Question: In my project I am using Jmeter for load testing.
I have created a test plan as follows:
1. Login to the application using a csv file which has 10 unique username and password (successfully done)
2. A regular expression extractor will get the session id from the response which will be used in the next sampler for submitting a request. (sessionId extracted successfully)
3. The next sampler will submit a request. This sampler accepts two parameters: sessionId & licenseRequest. A little details for the java-script is as follows: url: "groovy/enqueue",
type: "POST",
global: false,
data: {sessionId: uSessionId, licenseRequest: JSON.stringify(requestJSON) },
dataType: "text",
For submitting the request I have created a csv file.
The csv is similar like this:
'{"activations":["<activation-code>","<activation-code>"],"email":"<emailIdofUser>","csvEntries":[{"model":"<modelname>","serial":"<serialNo>"}],"comment":"testing jmeter"}'
What I have found out that while submitting the request in th second sampler the post request is malformed:
'''
POST data:
sessionId=vZNjFjW38cid&licenseRequest=%3CEOF%3E
'''
As you can see the licenseRequest's value is not correct. It is sending the EOF, which is not desired.

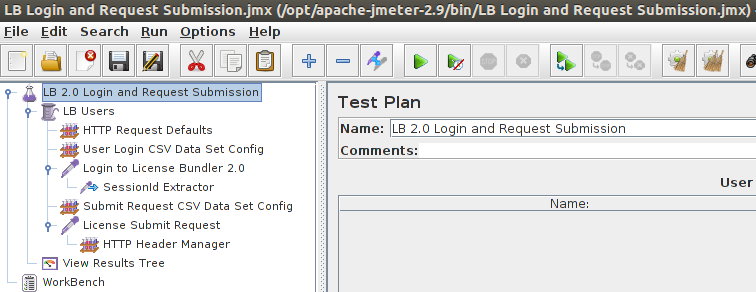
Answer: Ensure that you have the <URL> 'Recycle on EOF' and 'Stop Thread on EOF' values correctly:
- 'Recycle on EOF = True'- 'Stop Thread on EOF = False''Stop Thread on EOF = True'- 'Sharing mode: Current thread group''Recycle on EOF? False'- 'Sharing mode: Current thread'
Don't forget to look into jmeter.log or use <URL> to detect any issues with csv usage.
---
The simplest case is like the following:
'''
Test Group
Number of Threads = 10
CSV Data Set Config (User Logins)
Filename: ... (your csv-file should have 10 entries)
Recycle on EOF = False
Stop Thread on EOF = True
Sharing Mode = All threads
CSV Data Set Config (License Request)
Filename: ... (your csv-file should have 10 entries)
Recycle on EOF = False
Stop Thread on EOF = True
Sharing Mode = All threads
Login Sampler
License request Sampler
'''
This will produce 10 threads each with separate login-entry and license-request-entry from csv's.